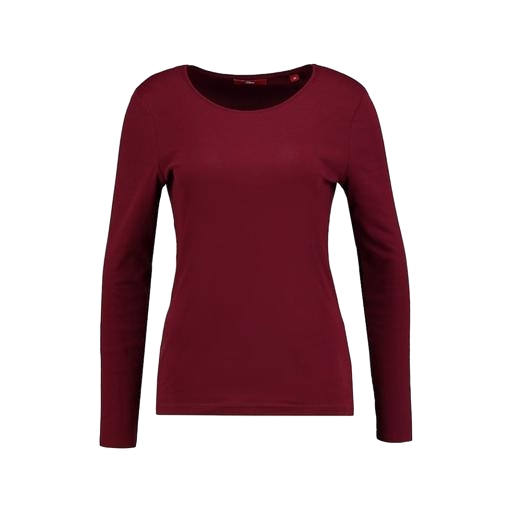
longsleeve t-shirt, long-sleeve t-shirt only macy, longsleeved t-shirt, white background